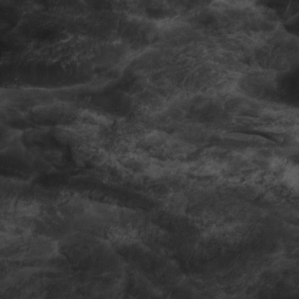
Label: non_frost